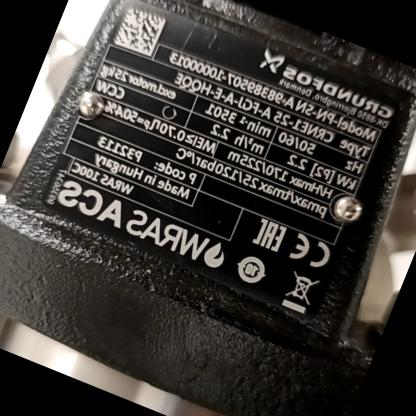
Klasa: tabliczka-znamionowa